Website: bh-photo
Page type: store-pickup
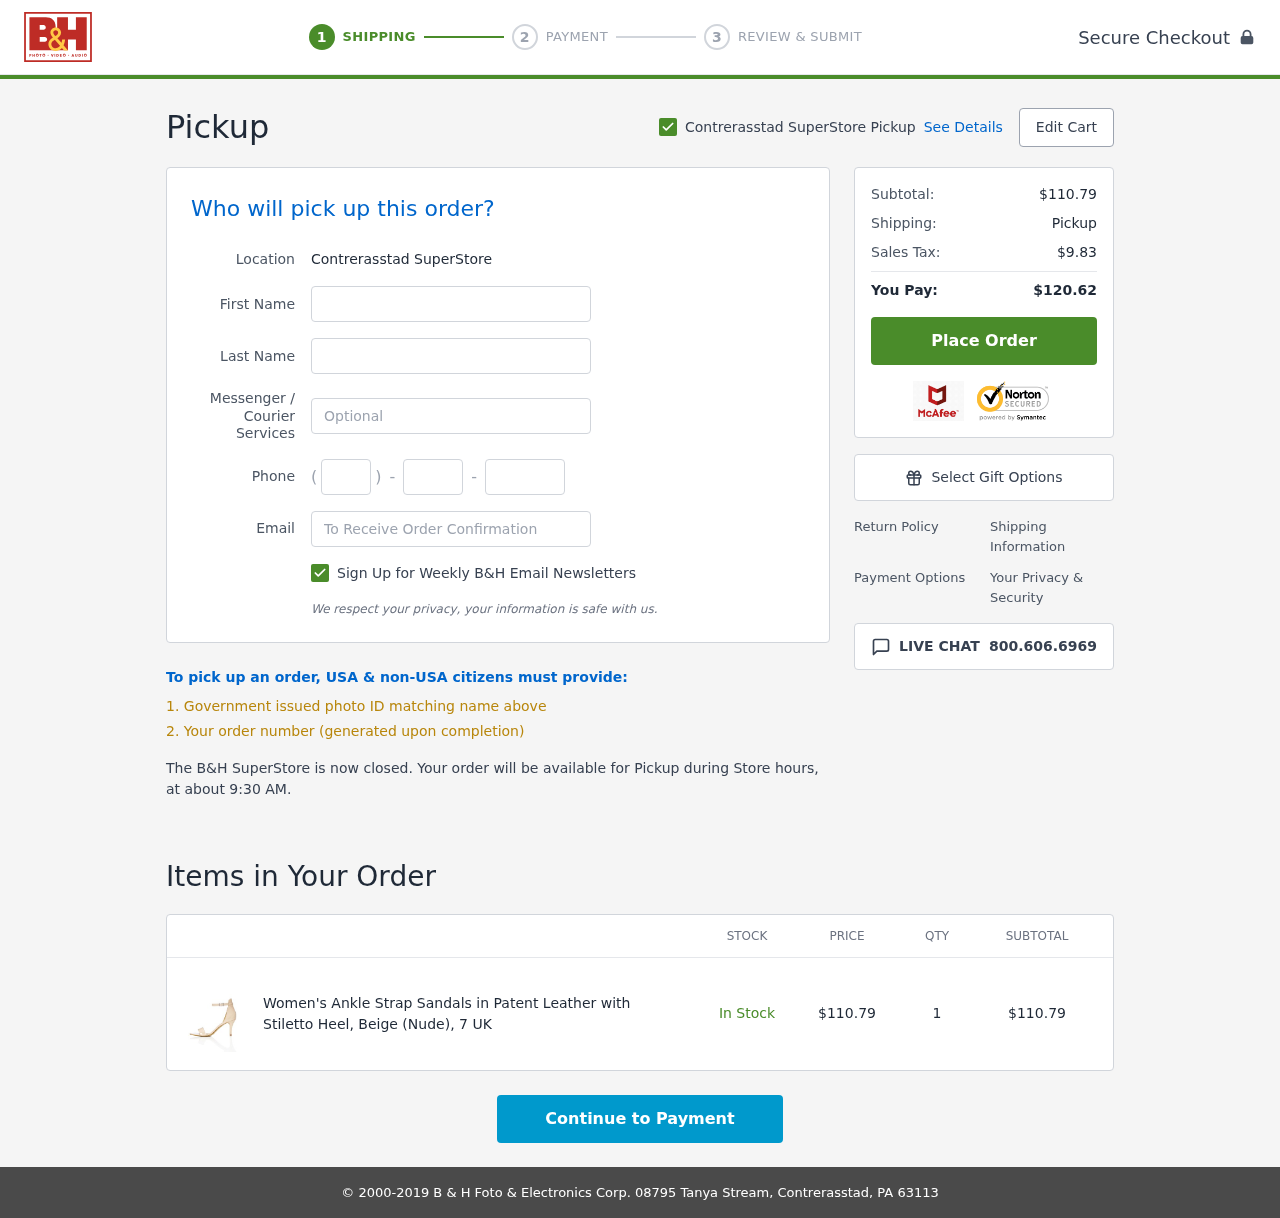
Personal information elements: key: PII_EMAIL
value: aanderson@yahoo.com
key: PII_FIRSTNAME
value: Andrew
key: PII_LASTNAME
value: Anderson
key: PII_LOCATION1_CITY
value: Contrerasstad SuperStore Pickup
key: PII_LOCATION1_CITY
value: Contrerasstad SuperStore
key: PII_PHONE_AREA
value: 405
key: PII_PHONE_PREFIX
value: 398
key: PII_PHONE_SUFFIX
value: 9303
Product elements: key: PRODUCT1_NAME
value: Women's Ankle Strap Sandals in Patent Leather with Stiletto Heel, Beige (Nude), 7 UK
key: PRODUCT1_PRICE
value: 110.79
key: PRODUCT1_QUANTITY
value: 1
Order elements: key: ORDER_SUBTOTAL
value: $110.79
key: ORDER_TAX
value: $9.83
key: ORDER_TOTAL
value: $120.62